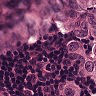
Metastatic tissue present: yes